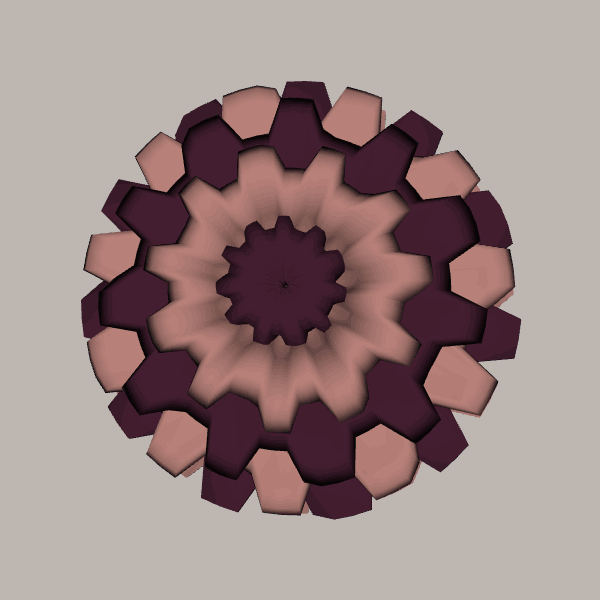
Background: light